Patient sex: F
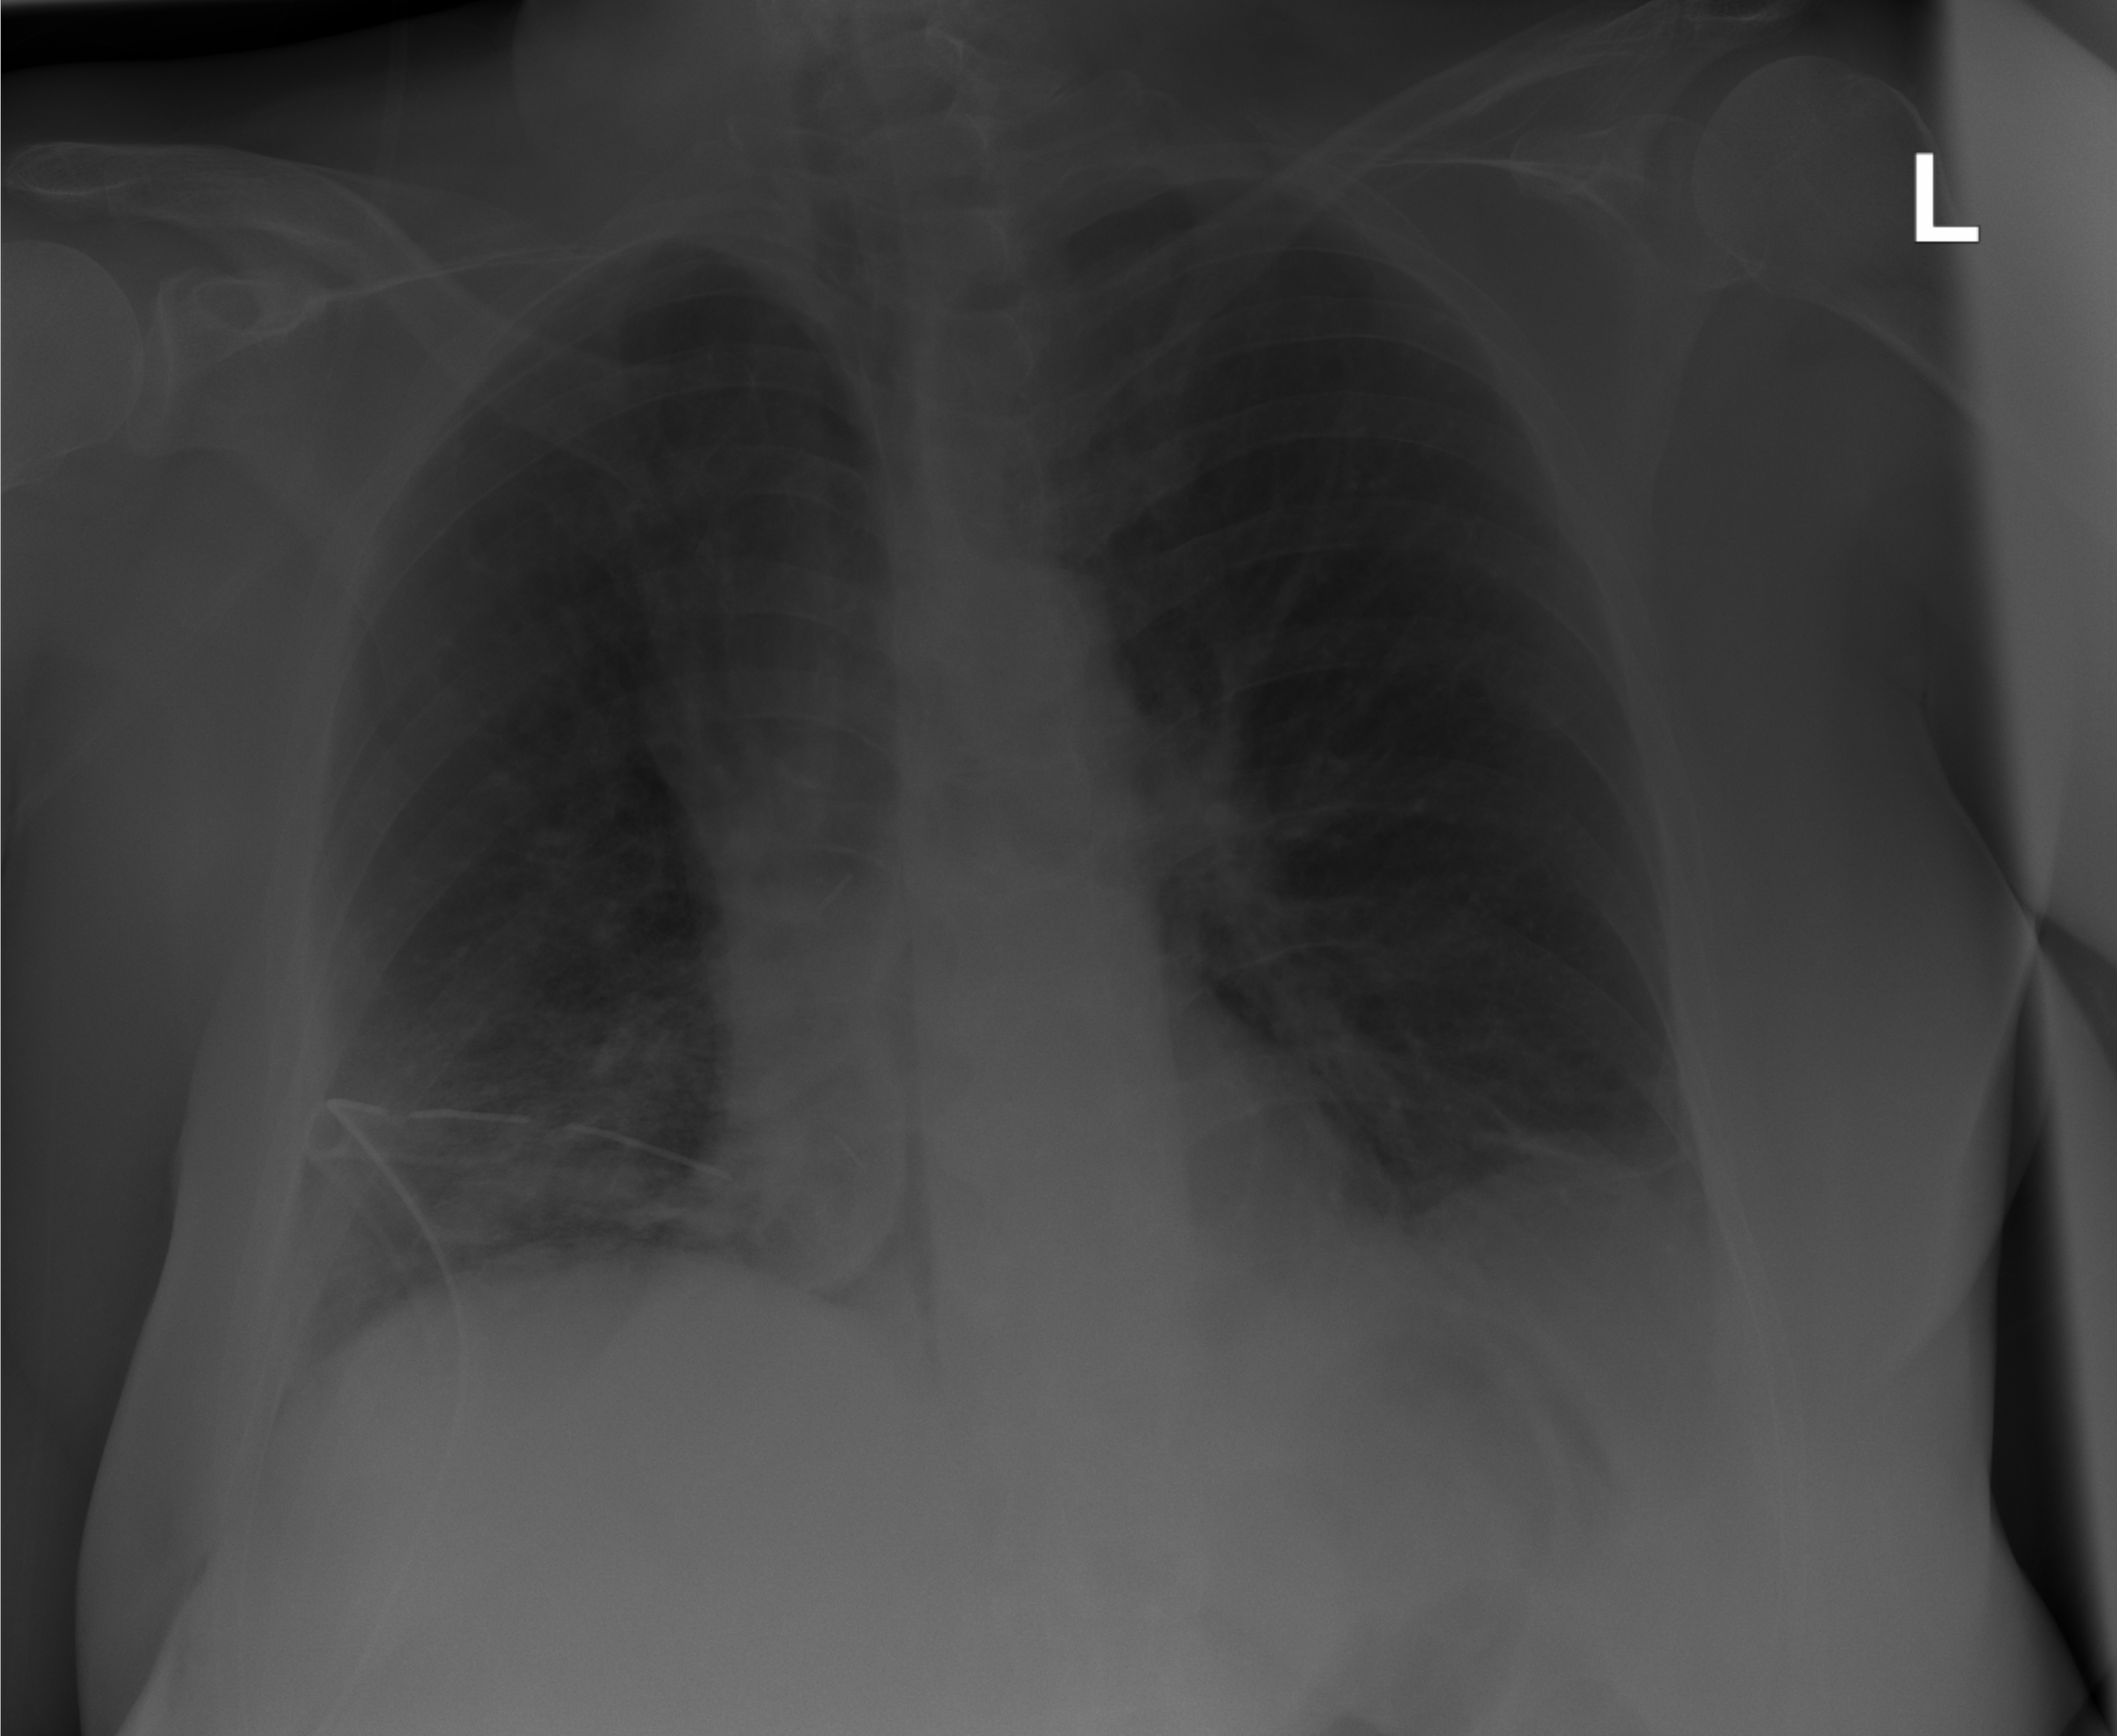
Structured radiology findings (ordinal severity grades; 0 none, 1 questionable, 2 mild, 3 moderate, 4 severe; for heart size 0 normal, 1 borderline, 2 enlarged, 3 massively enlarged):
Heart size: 0
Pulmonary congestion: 0
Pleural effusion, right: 0
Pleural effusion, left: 0
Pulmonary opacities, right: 0
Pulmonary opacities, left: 0
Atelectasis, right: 1
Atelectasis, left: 1